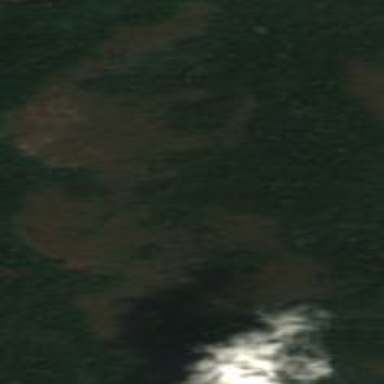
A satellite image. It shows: Savanna grassland.